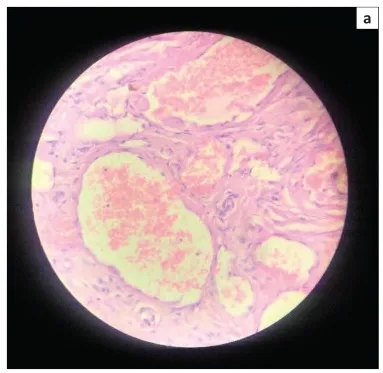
Post-operative histopathological slides of the mass with haematoxylin and eosin staining.
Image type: pathology (h&e)